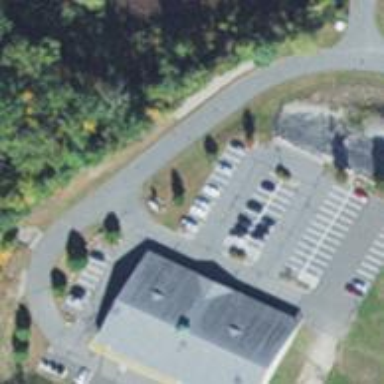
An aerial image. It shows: Fitness center building.